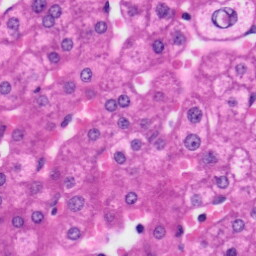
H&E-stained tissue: Liver